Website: walmart
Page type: billing-address
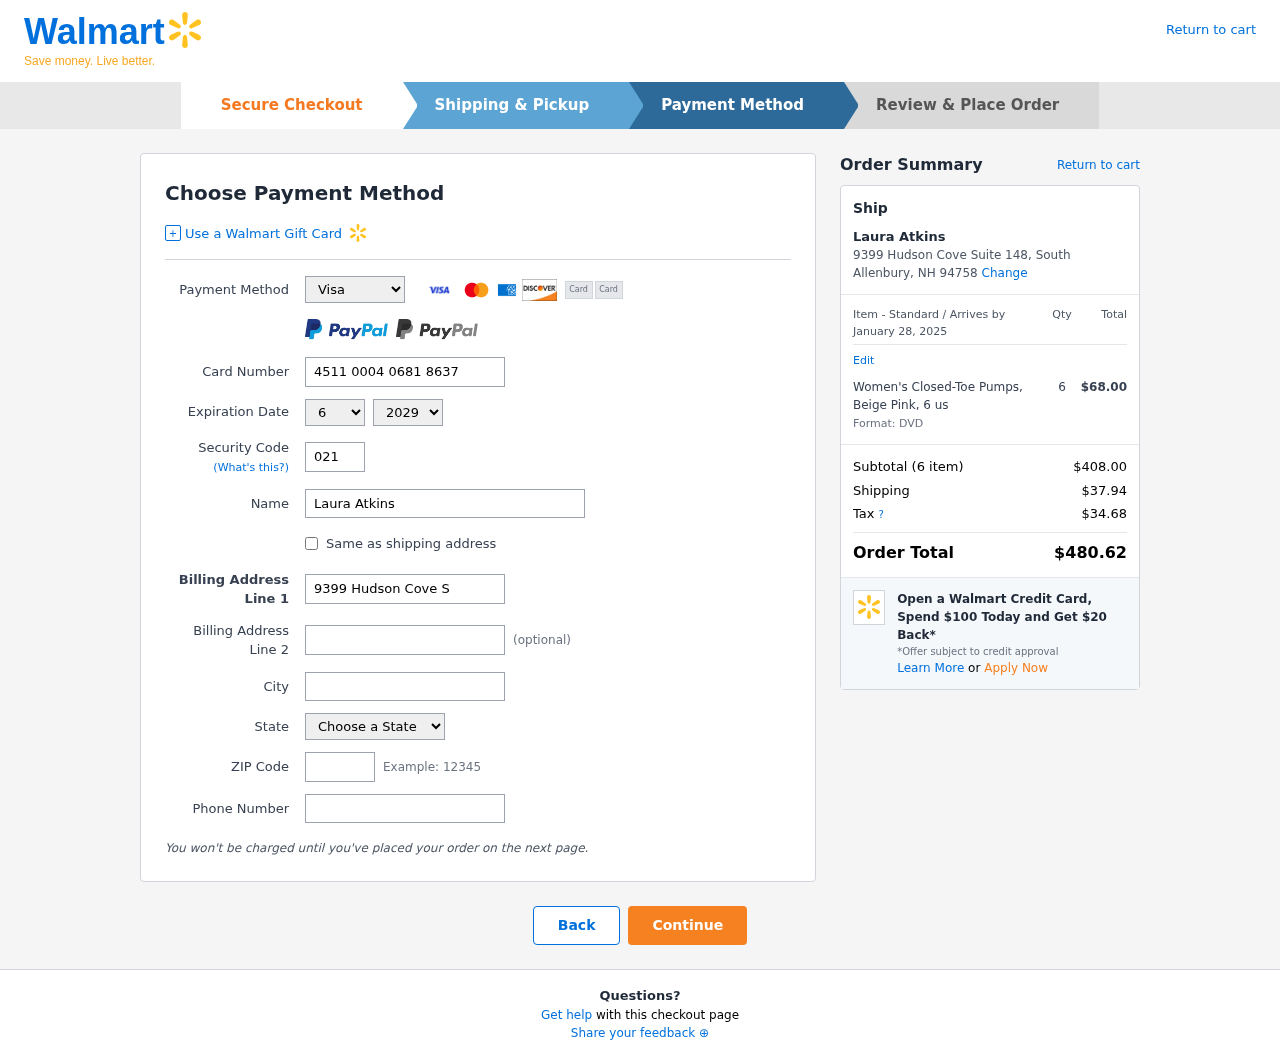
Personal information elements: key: PII_CARD_CVV
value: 021
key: PII_CARD_EXPIRY_MONTH
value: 06
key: PII_CARD_EXPIRY_YEAR
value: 29
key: PII_CARD_NUMBER
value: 4511 0004 0681 8637
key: PII_CARD_TYPE
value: Visa
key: PII_CITY
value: South Allenbury
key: PII_CITY_STATE_ZIP
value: South Allenbury, NH 94758
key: PII_FULLNAME
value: Laura Atkins
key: PII_PHONE
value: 8029355763
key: PII_POSTCODE
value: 94758
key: PII_STATE
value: New Hampshire
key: PII_STREET
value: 9399 Hudson Cove Suite 148
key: PII_STREET2
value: Suite 258
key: PII_FULLNAME2
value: Laura Atkins
Product elements: key: PRODUCT1_NAME
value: Women's Closed-Toe Pumps, Beige Pink, 6 us
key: PRODUCT1_PRICE
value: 68
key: PRODUCT1_QUANTITY
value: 6
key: PRODUCT1_DESC
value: Format: DVD
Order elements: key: ORDER_DELIVERY_DATE
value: January 28, 2025
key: ORDER_NUM_ITEMS
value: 6
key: ORDER_SUBTOTAL
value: $408.00
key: ORDER_SHIPPING_COST
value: $37.94
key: ORDER_TAX
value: $34.68
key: ORDER_TOTAL
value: $480.62